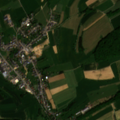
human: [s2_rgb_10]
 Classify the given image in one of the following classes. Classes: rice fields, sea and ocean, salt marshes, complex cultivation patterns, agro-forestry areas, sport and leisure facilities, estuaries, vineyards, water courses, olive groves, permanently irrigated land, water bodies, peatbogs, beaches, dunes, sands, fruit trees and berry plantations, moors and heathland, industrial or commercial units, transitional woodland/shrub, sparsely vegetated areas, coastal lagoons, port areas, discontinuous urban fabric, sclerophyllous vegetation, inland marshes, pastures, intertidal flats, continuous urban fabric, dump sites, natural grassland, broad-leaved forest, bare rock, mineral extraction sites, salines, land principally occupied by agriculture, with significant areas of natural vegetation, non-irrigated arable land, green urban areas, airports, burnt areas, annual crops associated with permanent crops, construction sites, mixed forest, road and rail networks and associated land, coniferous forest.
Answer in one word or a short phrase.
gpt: discontinuous urban fabric, non-irrigated arable land, pastures, complex cultivation patterns, broad-leaved forest